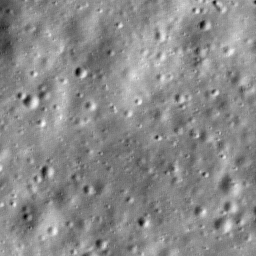
Host type: background_regolith
Lunar coordinates: latitude nan, longitude nan